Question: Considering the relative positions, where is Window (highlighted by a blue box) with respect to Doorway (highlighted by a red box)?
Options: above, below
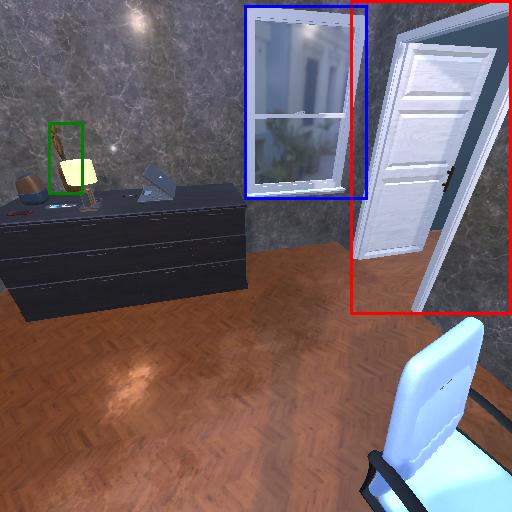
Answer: above